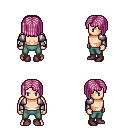
a pixel art fantasy rpg character, male body template, human, light skin, steel arm armor, teal pants, pink pageboy hairstyle, maroon shoes, four views (front, back, left, right), 2x2 character sprite sheet, small pixel art, hard edges, no anti-aliasing